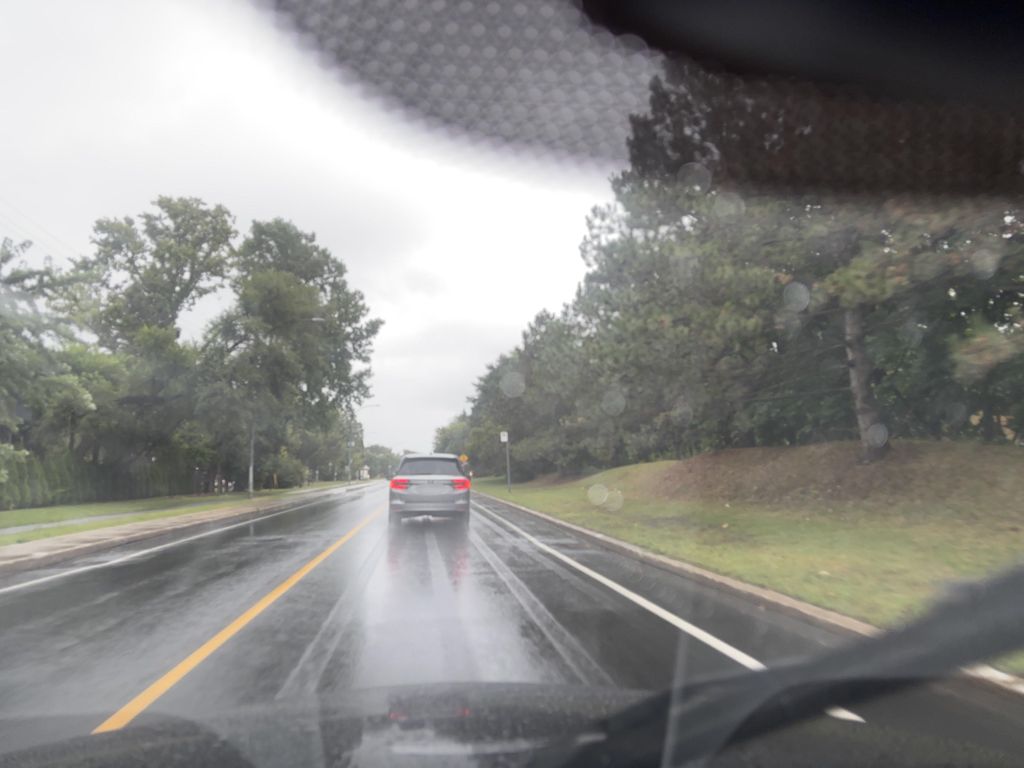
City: montreal